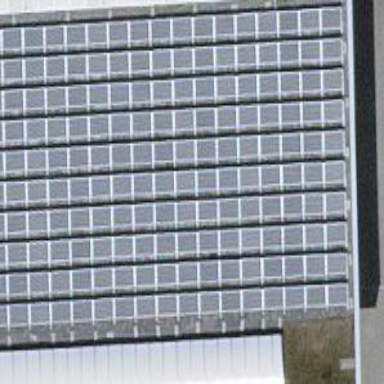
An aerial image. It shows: Solar power generator.